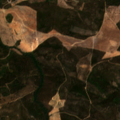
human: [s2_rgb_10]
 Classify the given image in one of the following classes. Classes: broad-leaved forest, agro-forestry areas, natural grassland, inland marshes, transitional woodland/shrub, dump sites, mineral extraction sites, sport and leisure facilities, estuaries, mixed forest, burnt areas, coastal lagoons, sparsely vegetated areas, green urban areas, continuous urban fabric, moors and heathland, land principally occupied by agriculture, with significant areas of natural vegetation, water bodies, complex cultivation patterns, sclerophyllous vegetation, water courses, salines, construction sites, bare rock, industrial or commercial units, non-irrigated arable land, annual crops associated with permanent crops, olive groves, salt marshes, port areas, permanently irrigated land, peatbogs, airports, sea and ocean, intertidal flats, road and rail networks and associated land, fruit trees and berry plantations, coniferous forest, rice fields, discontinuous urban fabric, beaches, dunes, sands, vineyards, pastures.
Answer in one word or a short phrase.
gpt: land principally occupied by agriculture, with significant areas of natural vegetation, moors and heathland, transitional woodland/shrub